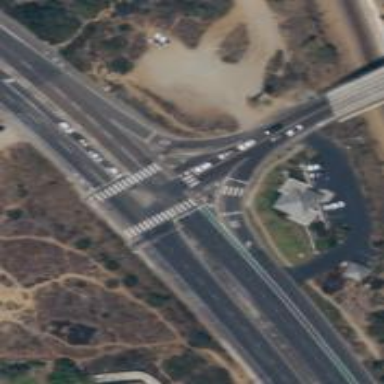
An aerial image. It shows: Primary highway with separate asphalt sidewalk.